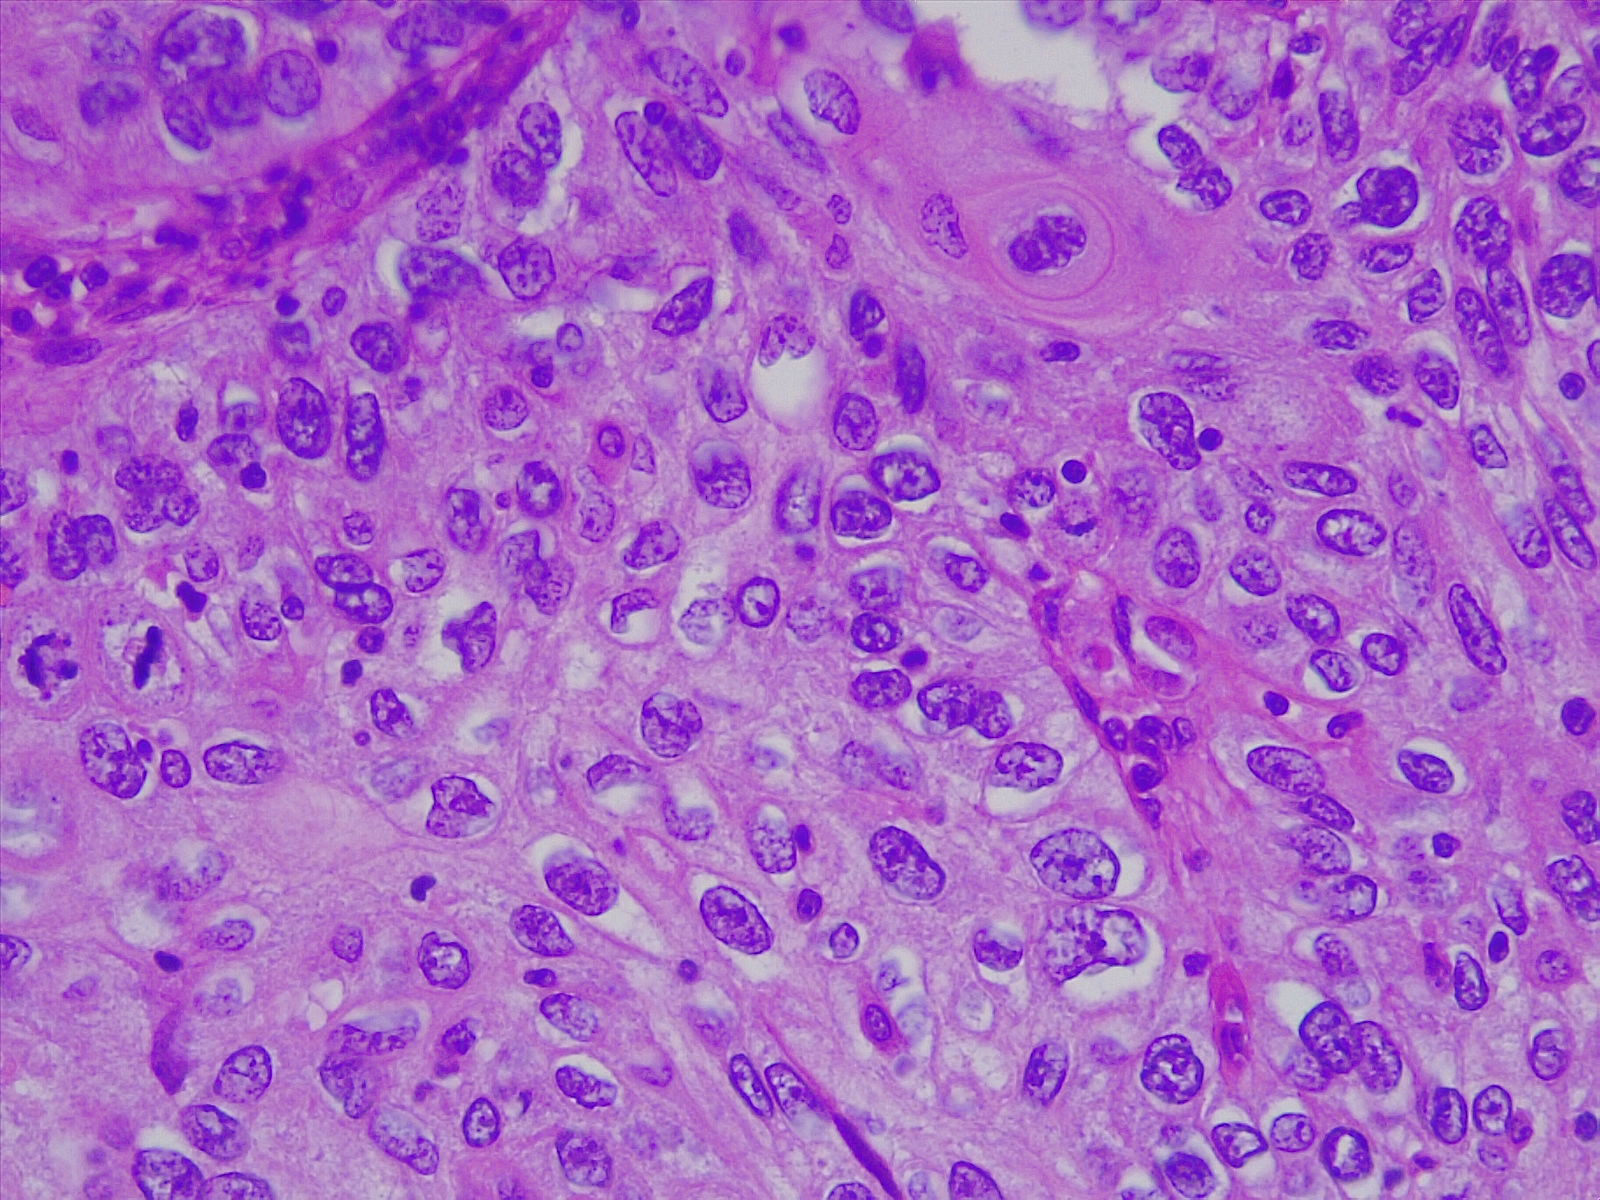
Label: lung squamous cell carcinoma, moderately differentiated